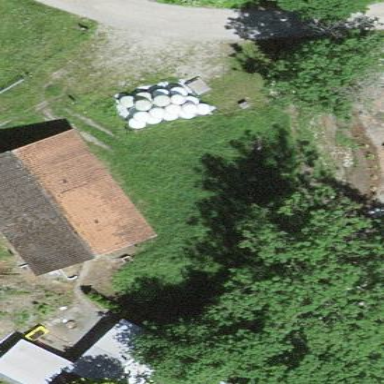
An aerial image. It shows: Rural barn.